Current action and preconditions to check: trajectory_clear

Your task: For each precondition in the list above, predict whether it will hold at this action.

Consider the current scene as observed from the mobile robot's camera, and analyze the predicted future states of all dynamic agents (e.g., people, animals, vehicles, or any moving entities) within the NEXT SECOND.

IMPORTANT: Only answer "very likely" if you are absolutely certain—based on strong, clear evidence—that a dynamic agent will violate the precondition in the predicted future state. Do NOT answer "very likely" for unlikely, ambiguous, or low-probability risks.

Ask yourself for each precondition: Is there a high probability, with clear and convincing evidence, that the predicted future states of any dynamic agent will interfere with the predicted future state of the currently executing action within the NEXT SECOND, causing that precondition to fail?

Assess the risk level based on these predictions. Use "likely" or "very likely" if motions create a clear risk of interference.

Use "neutral" or "improbable" if agents are nearby but their predicted paths are clearly diverging or non-conflicting.

Failure Risk Categories: "very improbable", "improbable", "neutral", "likely", "very likely"

Answer Format: Output ONLY the probability_of_failure value from these categories: "very improbable", "improbable", "neutral", "likely", "very likely"

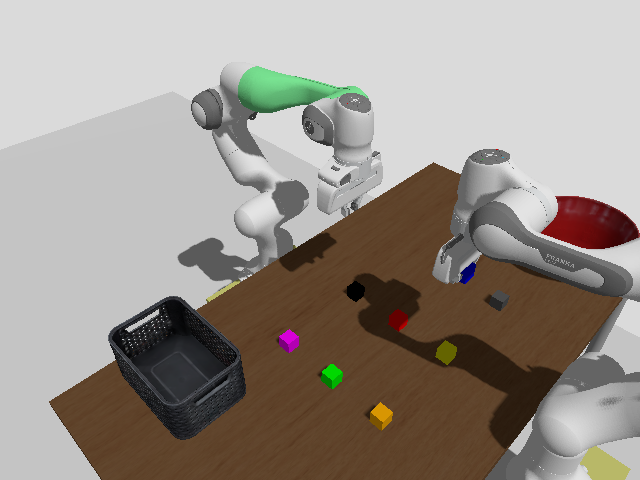

Answer: improbable